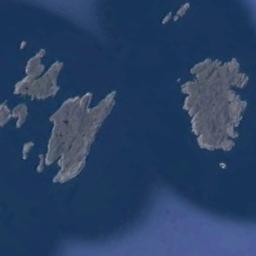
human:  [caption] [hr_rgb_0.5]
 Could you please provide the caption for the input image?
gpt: There are a group of small islands of yellowish brown and green intersecting on the blue sea .

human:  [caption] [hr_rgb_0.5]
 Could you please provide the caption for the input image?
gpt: There are many islands of different shapes and sizes .

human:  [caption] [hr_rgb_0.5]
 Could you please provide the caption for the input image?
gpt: There are many islands of different sizes .

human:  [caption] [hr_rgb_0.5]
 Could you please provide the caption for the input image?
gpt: Some islands of different sizes without vegetation are surrounded by light blue waters .

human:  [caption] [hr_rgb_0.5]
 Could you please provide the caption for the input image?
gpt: There are several brown islands on a blue sea .